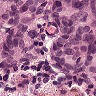
Metastatic tissue present: yes